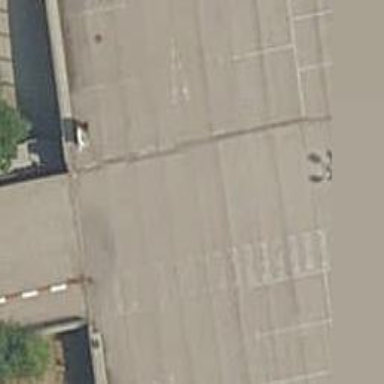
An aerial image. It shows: Road serving as parking aisle.